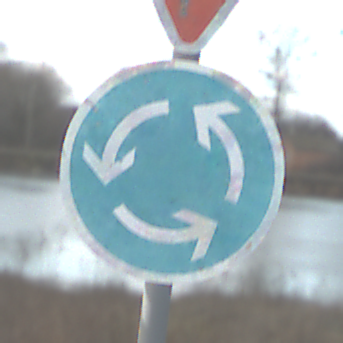
Verkehrszeichen: Kreisverkehr
Zusatzzeichen oben: VorfahrtGewaehren
Umgebung: Outdoor, RoadRail
Tageszeit: SunriseSunset
Wetter: PartlyCloudy
Licht: Natural
Jahreszeit: NotSpecified
Kontrast: LowContrast